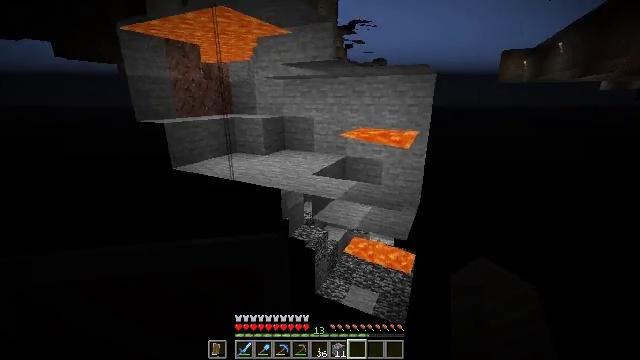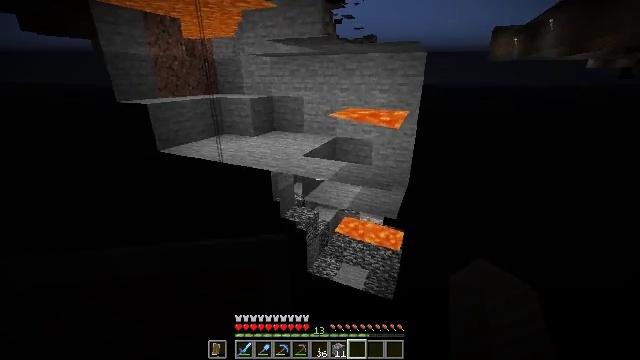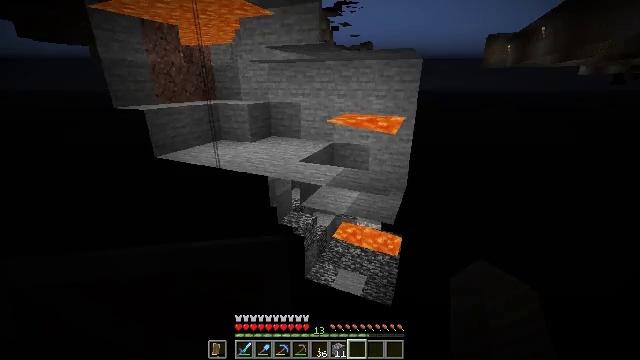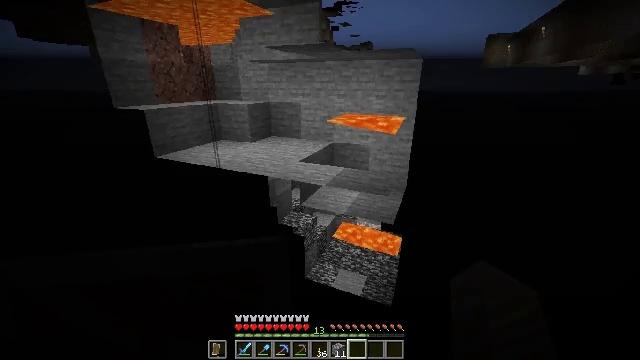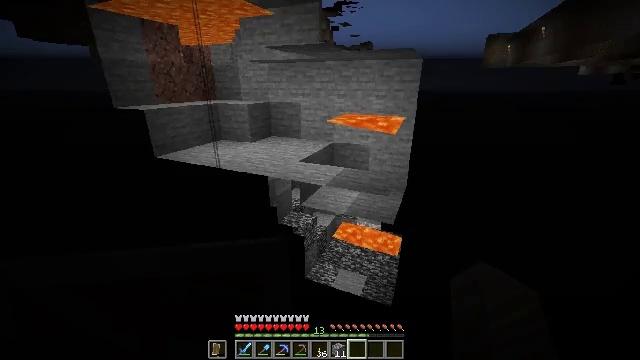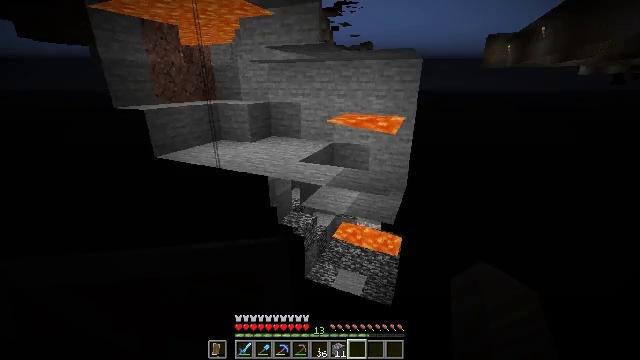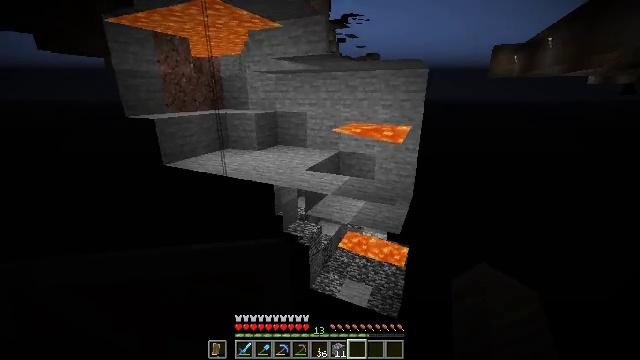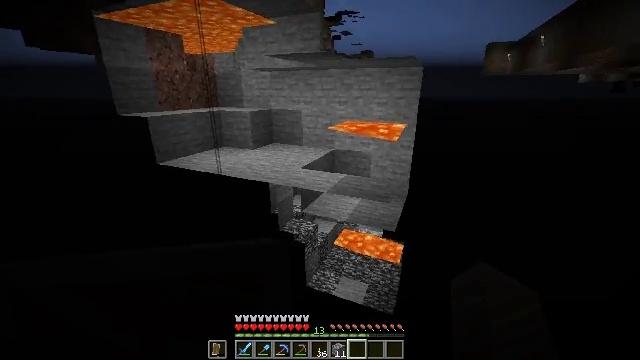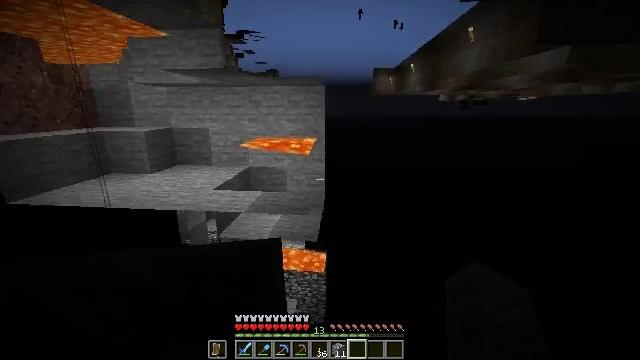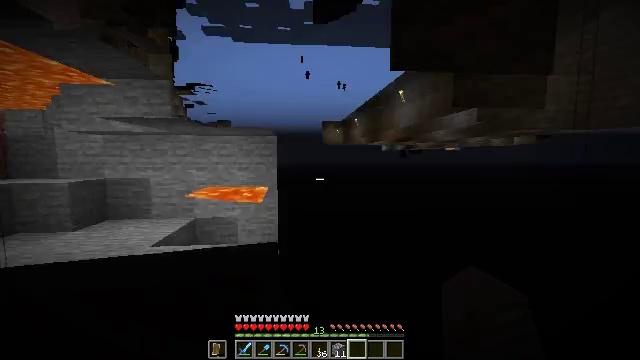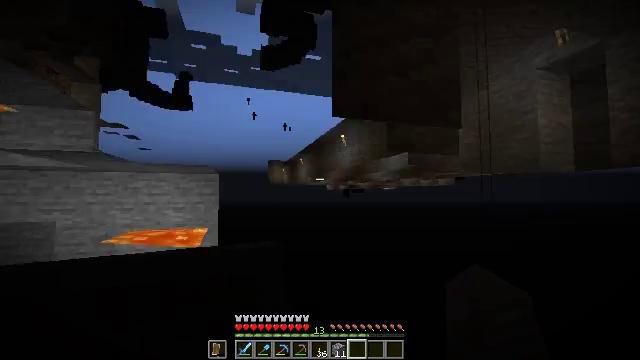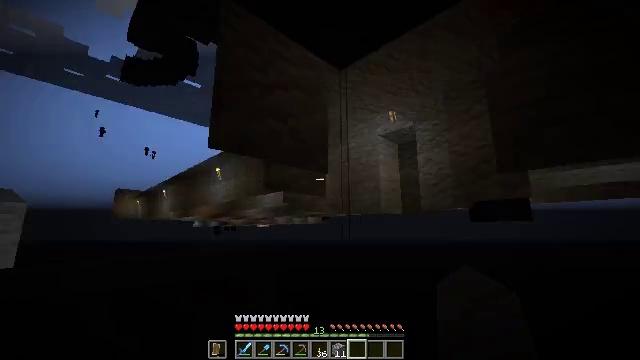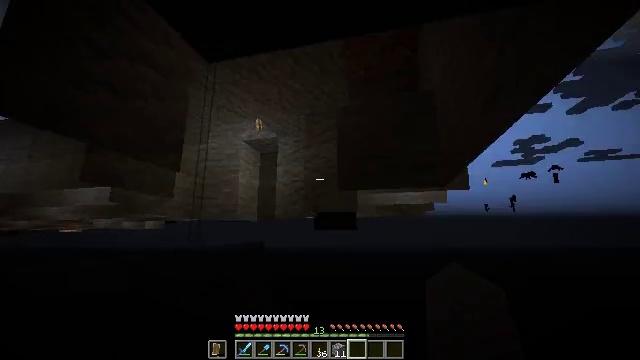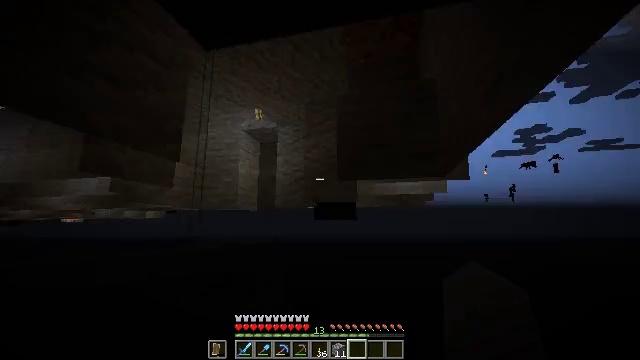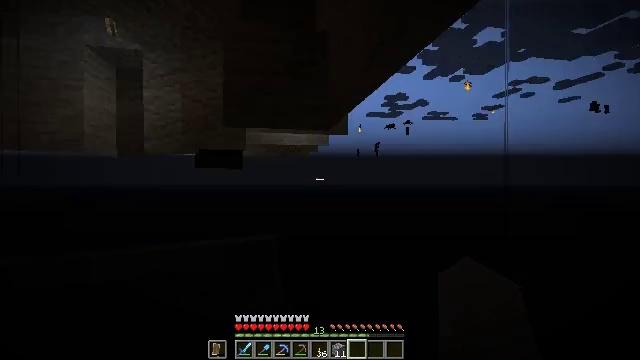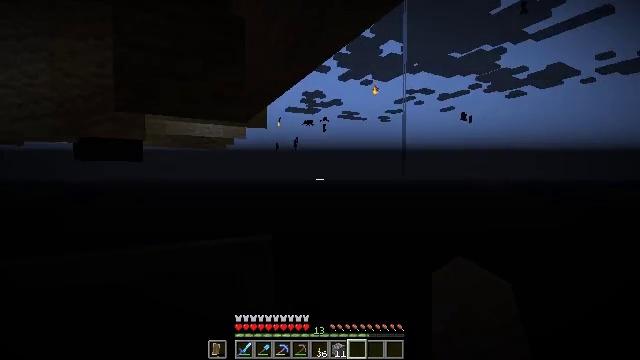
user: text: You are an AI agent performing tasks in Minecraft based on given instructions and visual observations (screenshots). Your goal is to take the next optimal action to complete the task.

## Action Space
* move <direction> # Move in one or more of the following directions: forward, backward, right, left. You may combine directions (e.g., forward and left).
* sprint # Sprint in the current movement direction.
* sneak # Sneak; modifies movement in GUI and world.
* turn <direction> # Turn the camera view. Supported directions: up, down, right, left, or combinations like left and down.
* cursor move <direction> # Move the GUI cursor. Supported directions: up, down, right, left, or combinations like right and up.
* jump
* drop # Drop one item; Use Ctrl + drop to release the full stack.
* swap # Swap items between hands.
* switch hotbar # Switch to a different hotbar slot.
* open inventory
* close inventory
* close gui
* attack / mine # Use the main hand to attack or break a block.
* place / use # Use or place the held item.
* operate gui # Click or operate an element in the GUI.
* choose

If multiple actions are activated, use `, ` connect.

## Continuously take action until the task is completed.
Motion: motion action
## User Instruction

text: Destroy the piston head component.
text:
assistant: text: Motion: turn right and down
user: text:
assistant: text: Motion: turn up
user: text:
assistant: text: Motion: no_op
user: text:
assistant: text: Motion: no_op
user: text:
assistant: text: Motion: no_op
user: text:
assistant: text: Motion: turn left and up
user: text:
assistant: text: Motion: turn right
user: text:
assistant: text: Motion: turn right and up
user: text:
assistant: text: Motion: turn right and up
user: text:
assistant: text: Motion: turn right and up
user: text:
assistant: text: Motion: turn right and up
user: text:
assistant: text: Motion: turn right and up
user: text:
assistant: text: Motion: turn down
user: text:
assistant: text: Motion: turn right and down
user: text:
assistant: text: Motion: turn right and down
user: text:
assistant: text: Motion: no_op
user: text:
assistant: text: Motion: no_op
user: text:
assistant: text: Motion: turn right
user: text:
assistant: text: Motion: turn right
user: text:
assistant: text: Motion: turn right
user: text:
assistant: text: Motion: no_op
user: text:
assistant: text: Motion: no_op
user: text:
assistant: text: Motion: no_op
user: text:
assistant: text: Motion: no_op
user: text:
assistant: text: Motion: turn right and up
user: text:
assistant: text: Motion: turn right and up
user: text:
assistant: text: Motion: turn right and up
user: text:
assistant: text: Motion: no_op
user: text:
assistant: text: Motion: no_op
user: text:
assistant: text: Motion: no_op